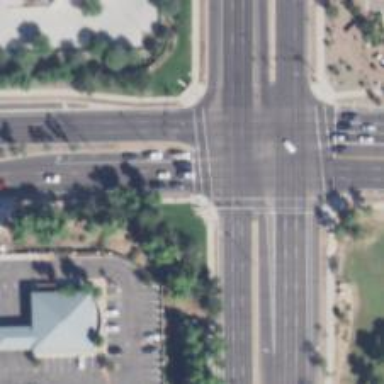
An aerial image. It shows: Solid stop line on the road marking.